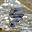
Label: 9